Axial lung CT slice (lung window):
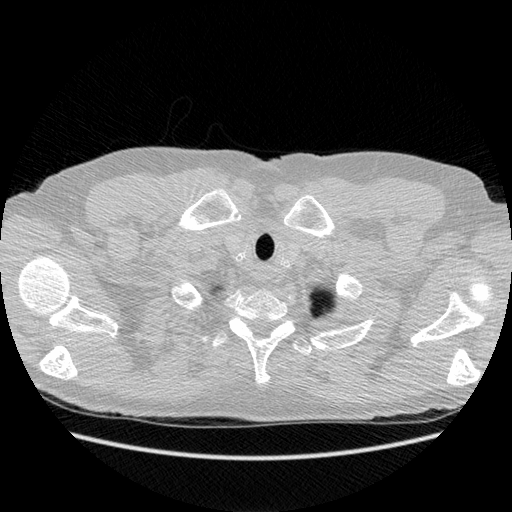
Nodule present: no